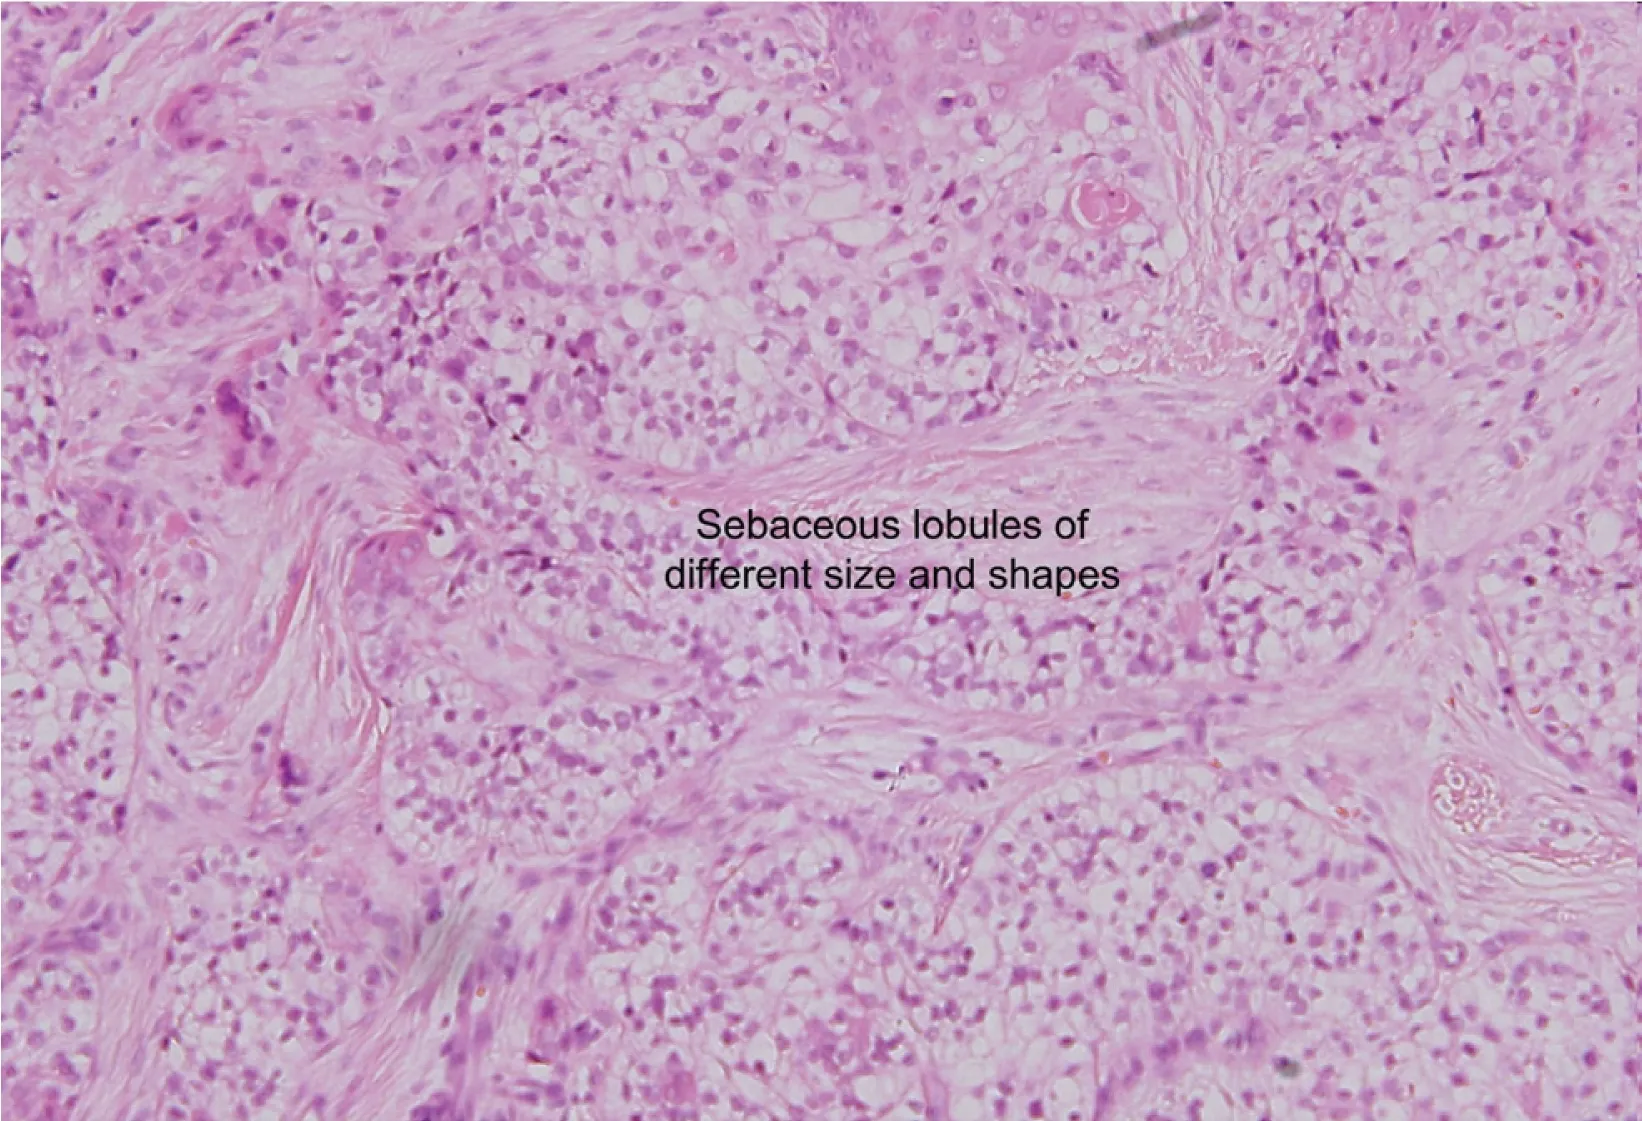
(A, B). Low power.
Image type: pathology (h&e)